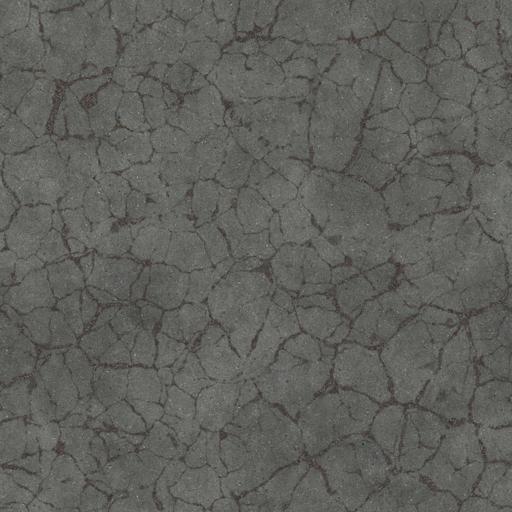
Tags: asphalt broken crack cracked cracks dark gray grey